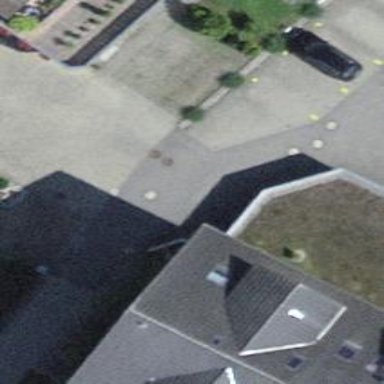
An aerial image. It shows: Residential road.